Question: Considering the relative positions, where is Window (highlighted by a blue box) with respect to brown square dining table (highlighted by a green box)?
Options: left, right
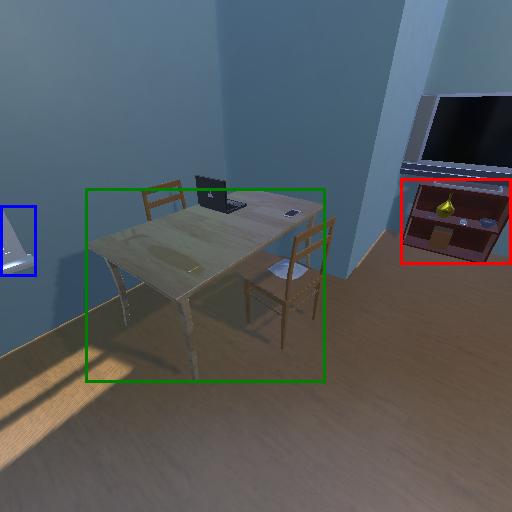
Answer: left